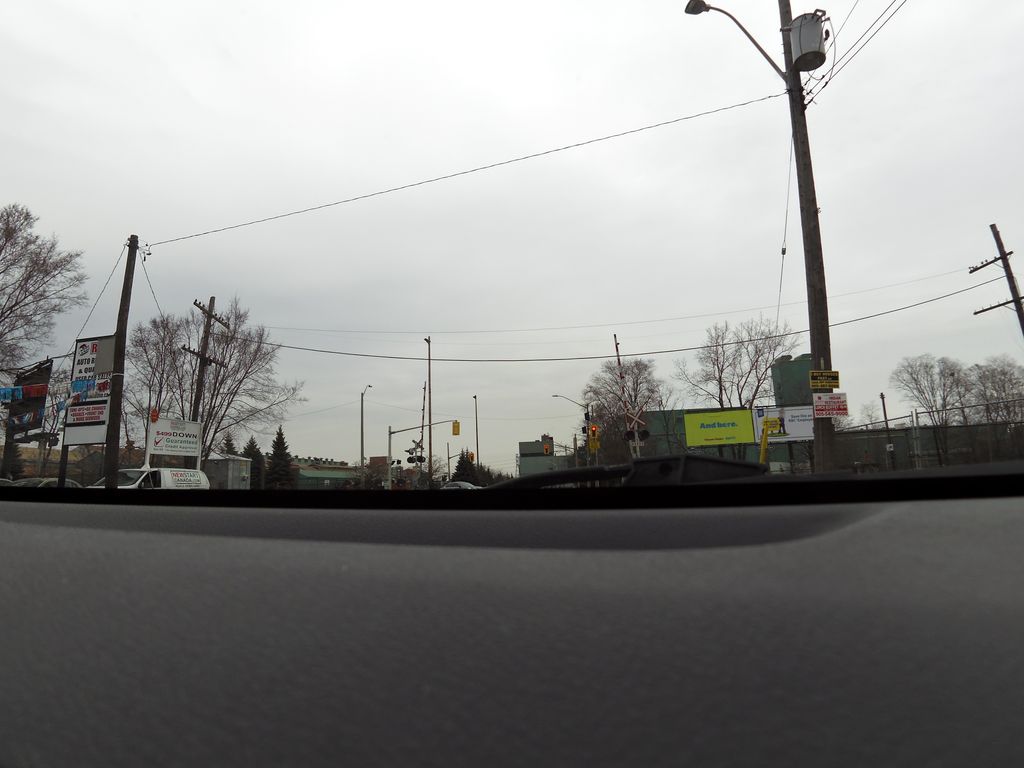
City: hamilton